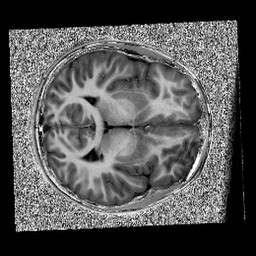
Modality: UNIT1
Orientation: axial
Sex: male
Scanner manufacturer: siemens
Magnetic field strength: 3 T
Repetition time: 5 s
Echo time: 0.00368 s